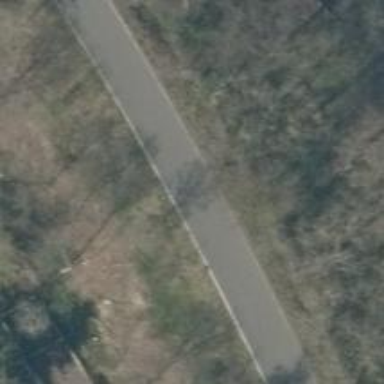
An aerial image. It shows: Embankment along unclassified road.